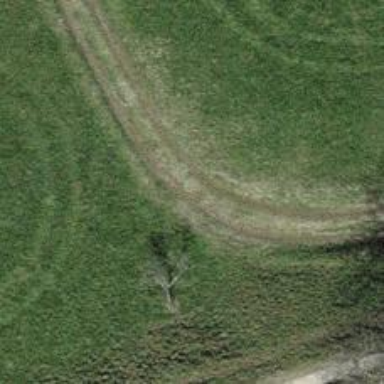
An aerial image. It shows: Grassy track with grade5 tracktype.